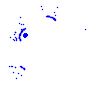
Particle: pion